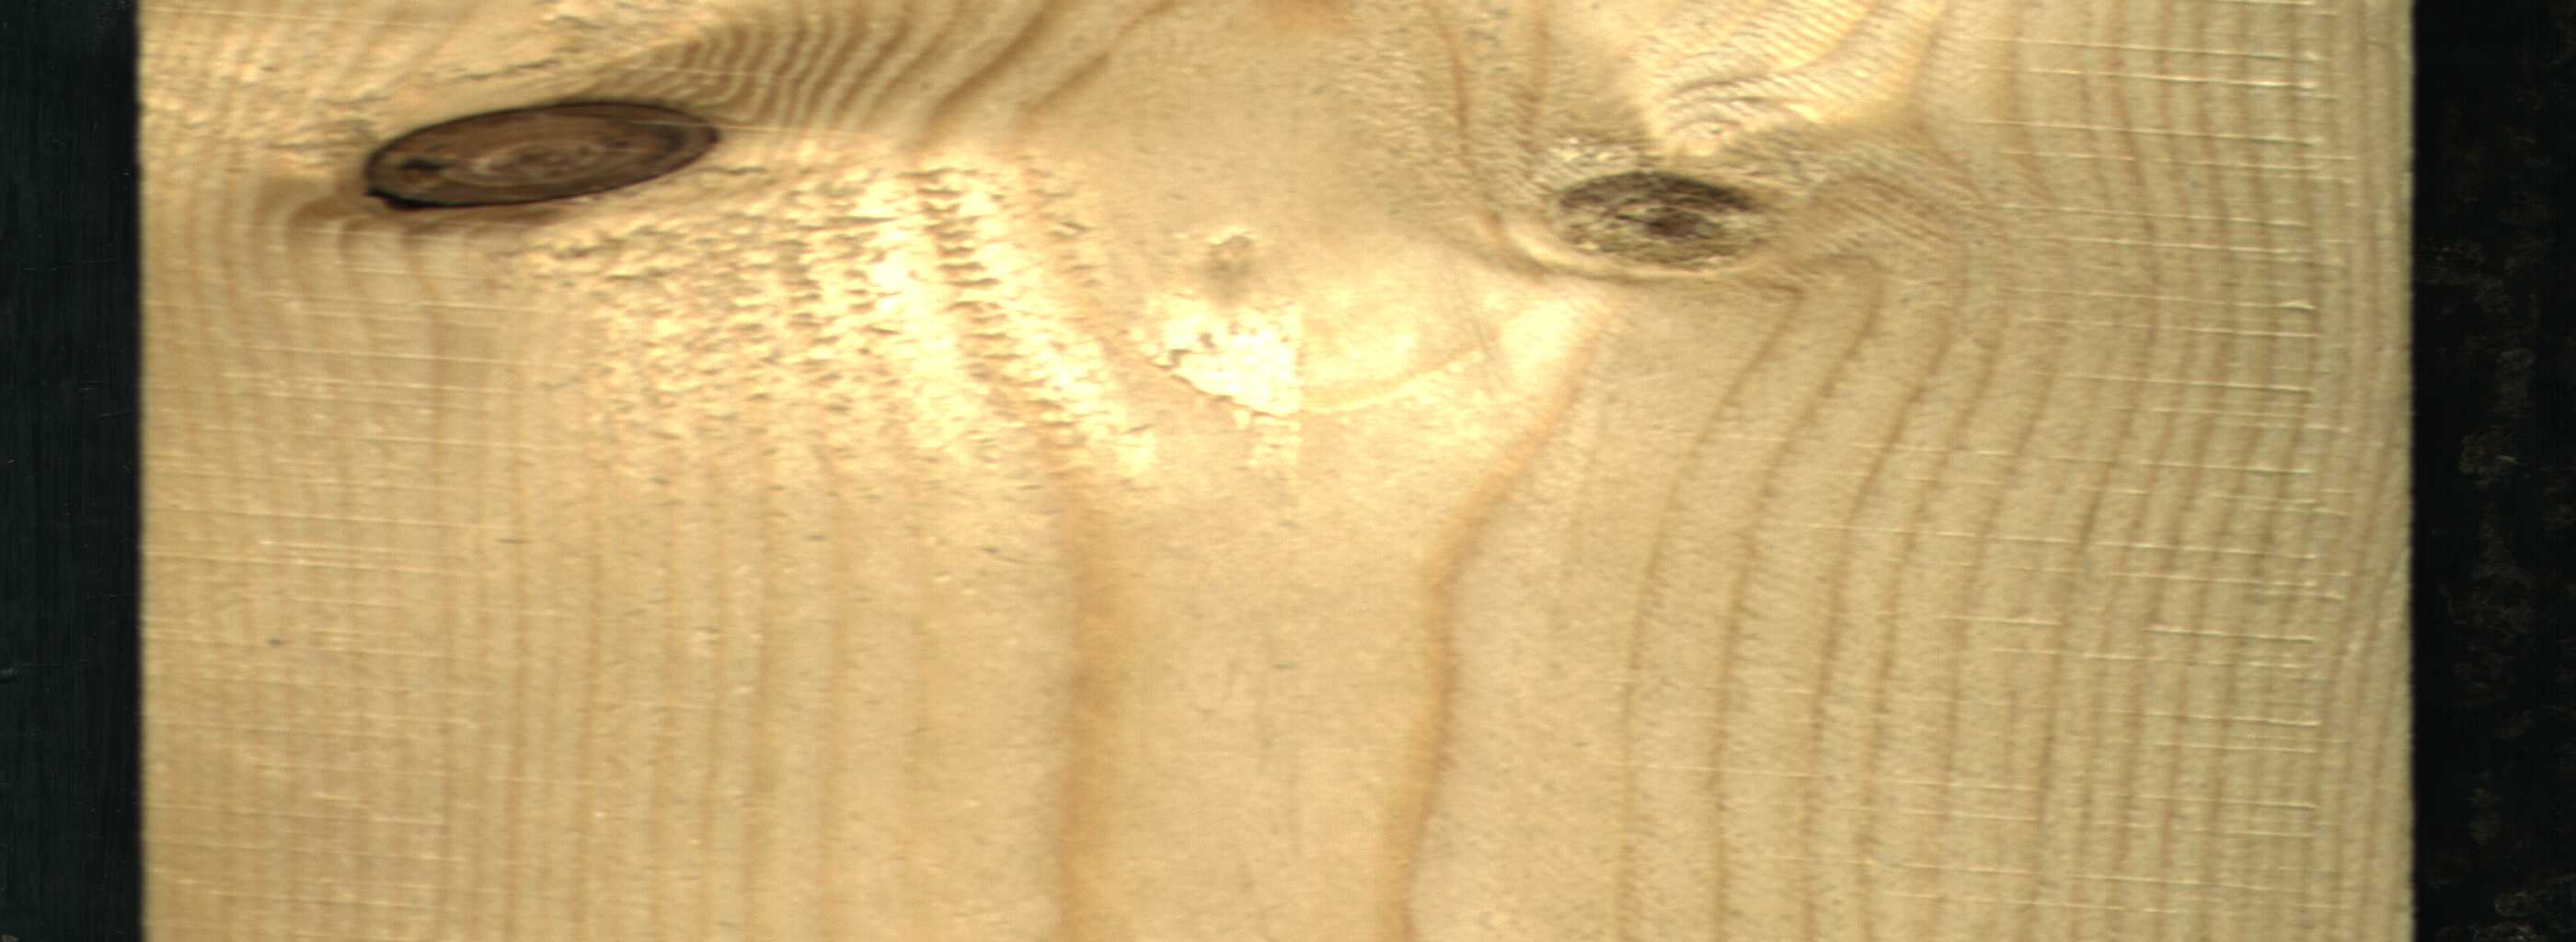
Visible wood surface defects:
Dead_Knot
Live_Knot